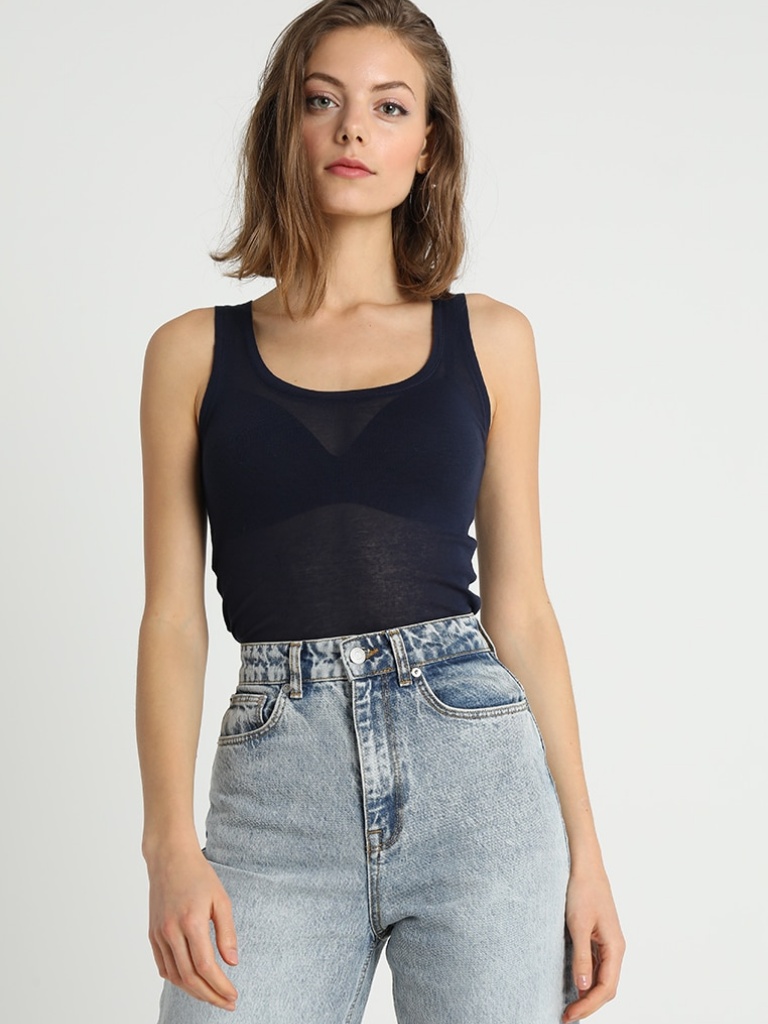
sheer tight sleeveless hip length Fully Tucked in scoop tank